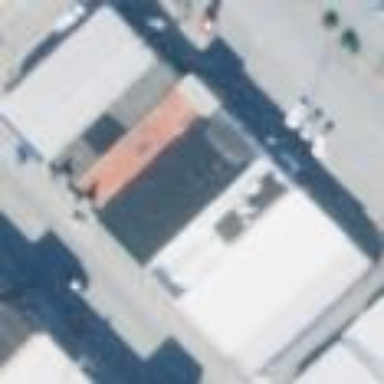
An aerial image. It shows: Commercial building.